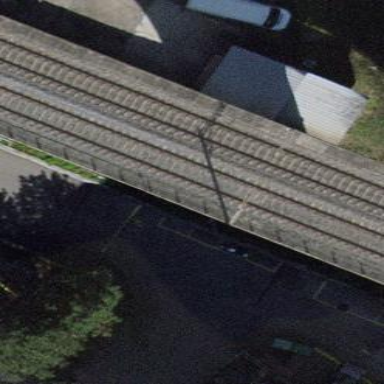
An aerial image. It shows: View of roof of building.